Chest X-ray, PA view. Patient: 34 years old, sex F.
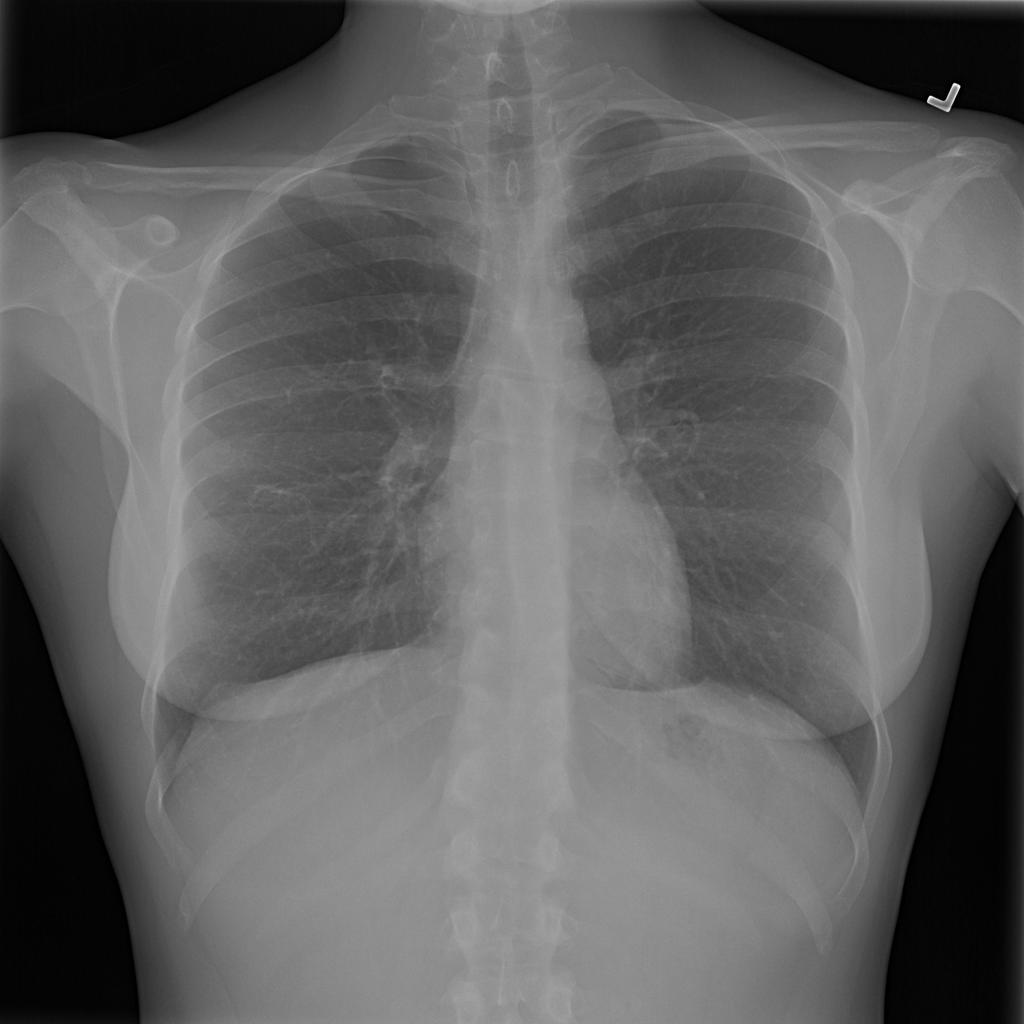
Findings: No Finding